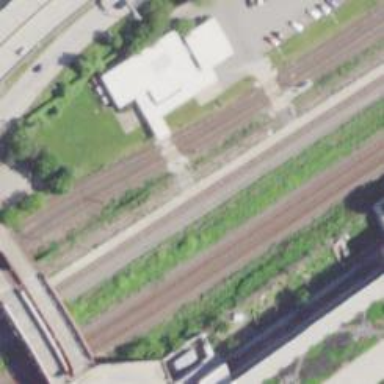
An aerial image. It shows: Light rail electrified with contact line.